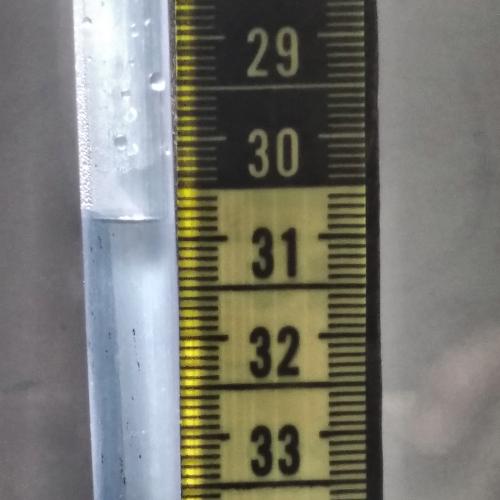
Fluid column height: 30.8 cm